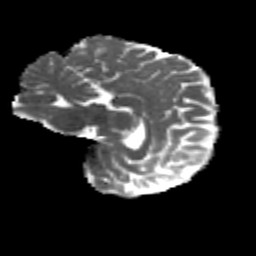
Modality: MD
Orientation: sagittal
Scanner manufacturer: siemens
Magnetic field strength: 3 T
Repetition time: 4.16 s
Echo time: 0.0806 s